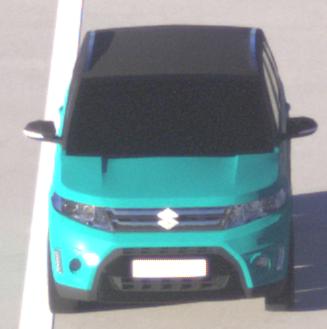
Make: Suzuki
Model: Vitara 1.6
Detailed model: Vitara (LY)
Model produced from: 2015/04
Model produced until: 2018/08
Doors: 5
Color: blue
Road condition: dry road
Daytime: sunrise or sunset
Contrast: high contrast